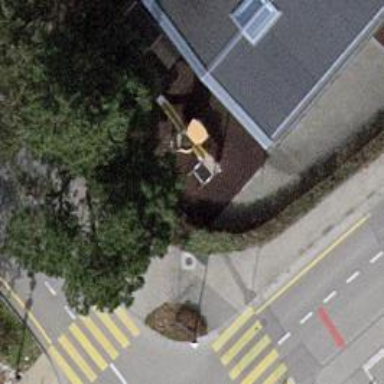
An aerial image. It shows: Playground with playhouse.